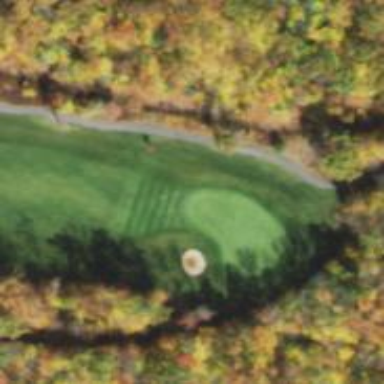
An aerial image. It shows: Golf hole.